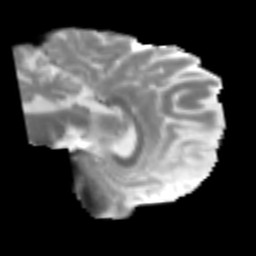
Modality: MD
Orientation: sagittal
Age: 25
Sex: male
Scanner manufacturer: siemens
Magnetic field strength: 3 T
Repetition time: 2.3 s
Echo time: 0.085 s